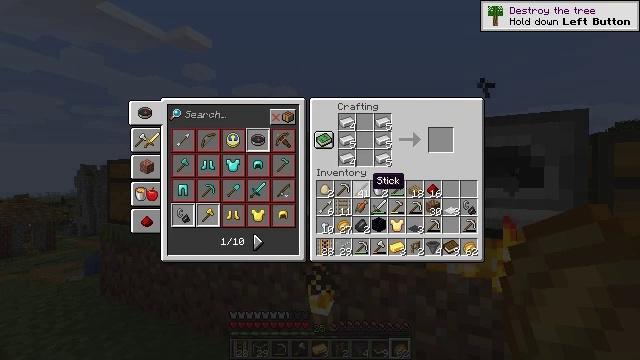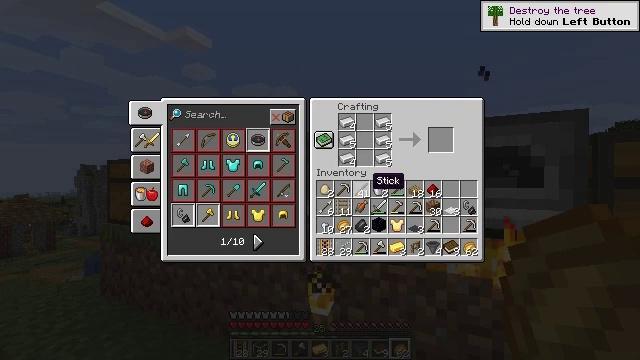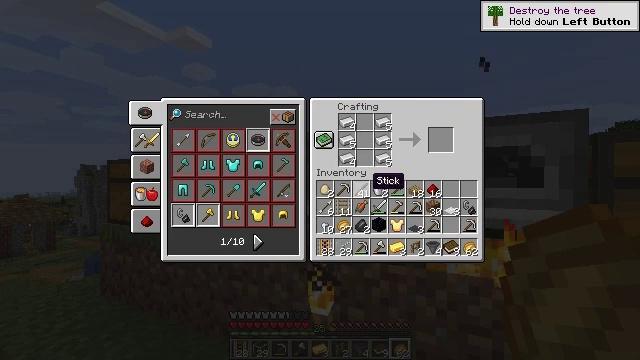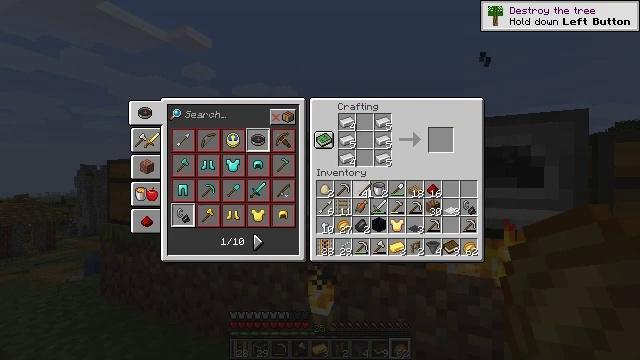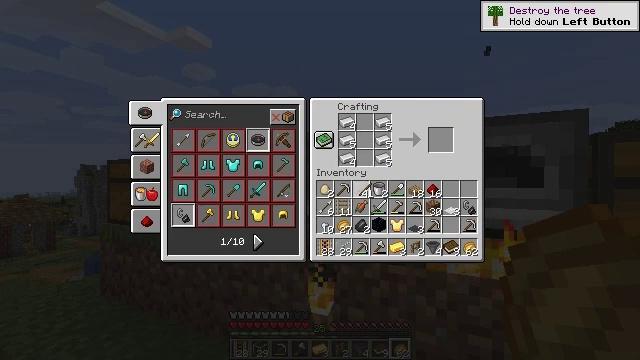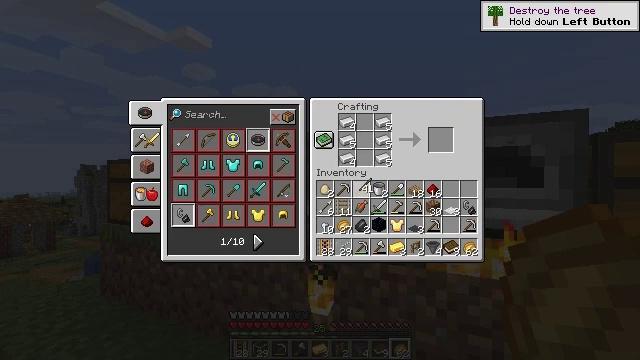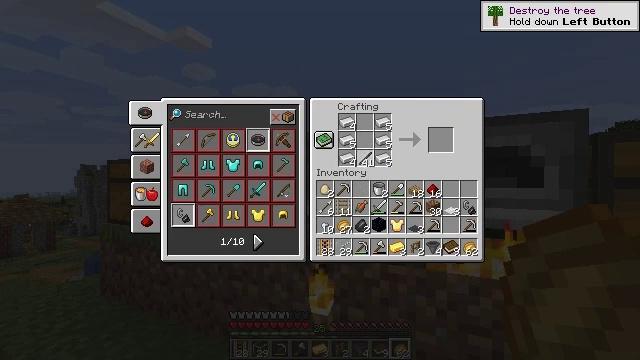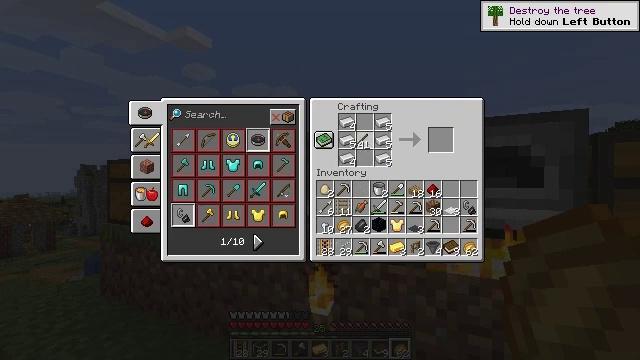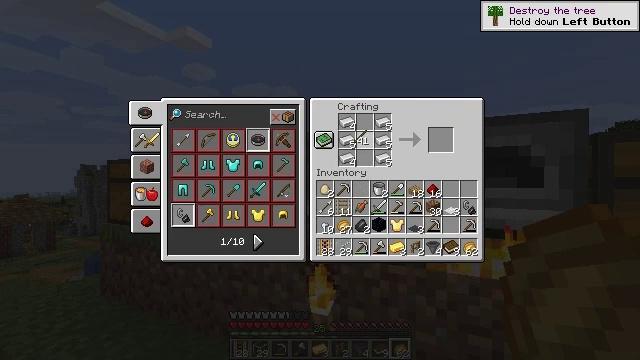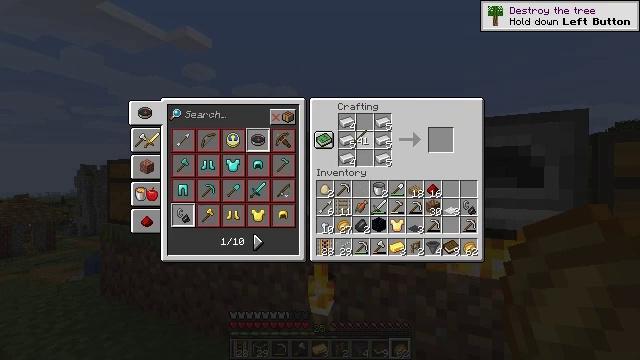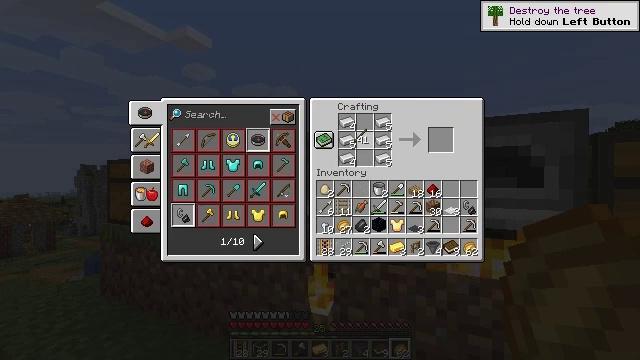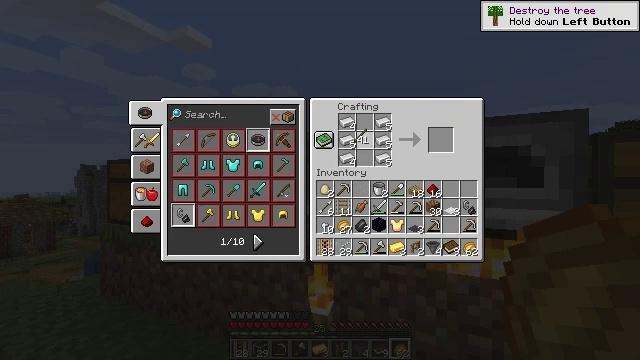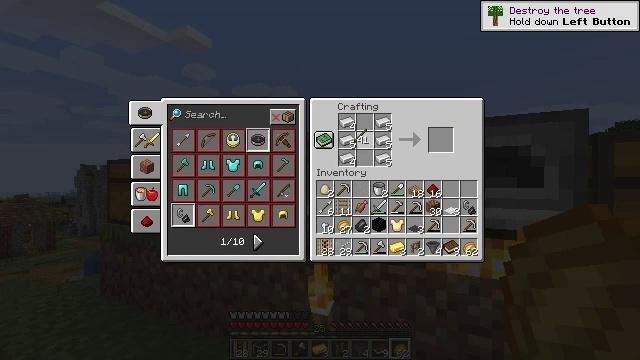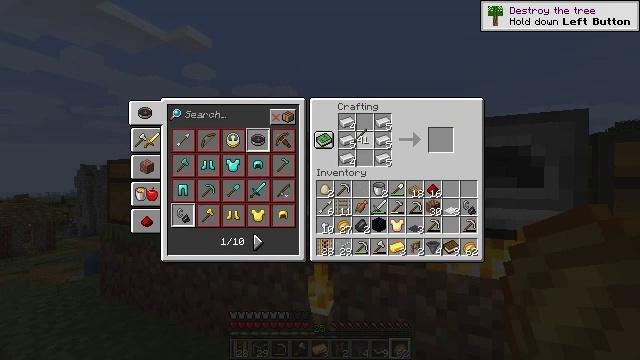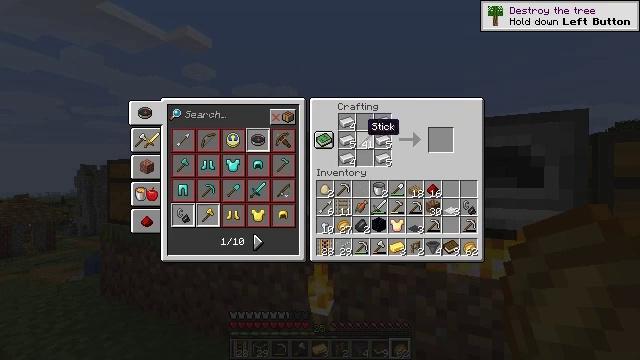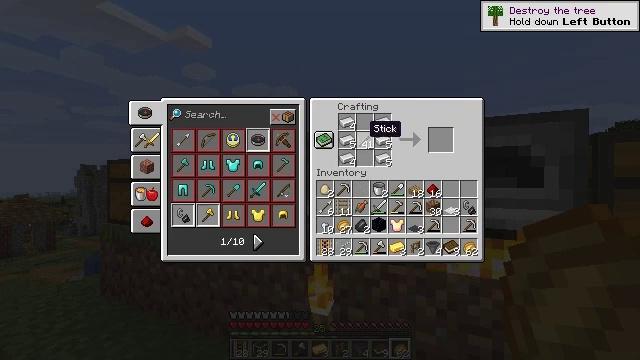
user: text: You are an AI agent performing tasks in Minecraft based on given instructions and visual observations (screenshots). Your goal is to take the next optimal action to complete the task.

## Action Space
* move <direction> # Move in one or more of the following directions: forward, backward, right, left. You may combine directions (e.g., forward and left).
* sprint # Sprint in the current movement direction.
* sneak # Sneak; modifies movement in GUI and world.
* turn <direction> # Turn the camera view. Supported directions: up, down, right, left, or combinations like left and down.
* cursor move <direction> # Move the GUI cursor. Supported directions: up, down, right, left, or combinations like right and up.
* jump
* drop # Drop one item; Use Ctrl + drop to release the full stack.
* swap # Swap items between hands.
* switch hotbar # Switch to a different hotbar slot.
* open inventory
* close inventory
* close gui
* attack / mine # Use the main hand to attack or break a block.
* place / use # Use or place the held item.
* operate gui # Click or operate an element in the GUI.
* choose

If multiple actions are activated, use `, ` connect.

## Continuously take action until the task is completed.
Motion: motion action
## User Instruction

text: Craft a rail.
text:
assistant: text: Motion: no_op
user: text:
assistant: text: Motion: no_op
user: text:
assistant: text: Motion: operate gui
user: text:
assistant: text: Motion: operate gui
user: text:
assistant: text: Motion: operate gui
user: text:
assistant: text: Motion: cursor move up
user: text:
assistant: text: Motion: cursor move up
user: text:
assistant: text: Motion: no_op
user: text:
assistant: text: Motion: no_op
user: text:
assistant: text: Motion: no_op
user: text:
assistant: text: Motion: operate gui
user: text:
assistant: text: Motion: operate gui
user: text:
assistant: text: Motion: operate gui
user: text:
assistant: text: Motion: no_op
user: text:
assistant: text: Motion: no_op
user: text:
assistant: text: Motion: no_op
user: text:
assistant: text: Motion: cursor move right
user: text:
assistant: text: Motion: cursor move right
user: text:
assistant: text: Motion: cursor move right
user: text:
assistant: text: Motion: no_op
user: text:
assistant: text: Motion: no_op
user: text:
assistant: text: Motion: no_op
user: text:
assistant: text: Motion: sneak
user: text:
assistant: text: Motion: sneak, cursor move right
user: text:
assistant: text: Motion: sneak
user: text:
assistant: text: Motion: sneak, cursor move up
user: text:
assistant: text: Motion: sneak
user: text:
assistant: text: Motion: sneak
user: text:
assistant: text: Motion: sneak
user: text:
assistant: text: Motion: sneak